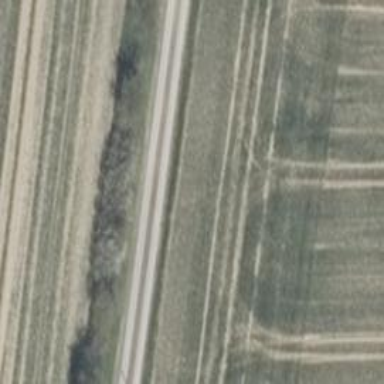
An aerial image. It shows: Unclassified road with concrete lanes of grade1 tracktype.